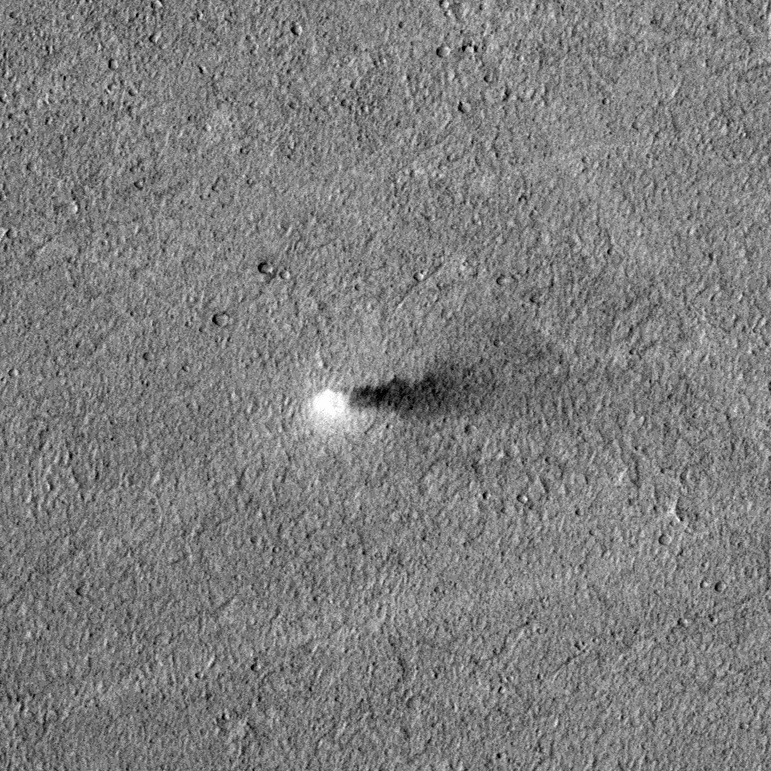
Label: dustdevil